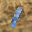
Label: 1